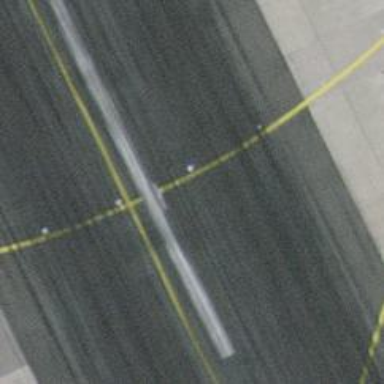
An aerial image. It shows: Asphalt runway at the airport.